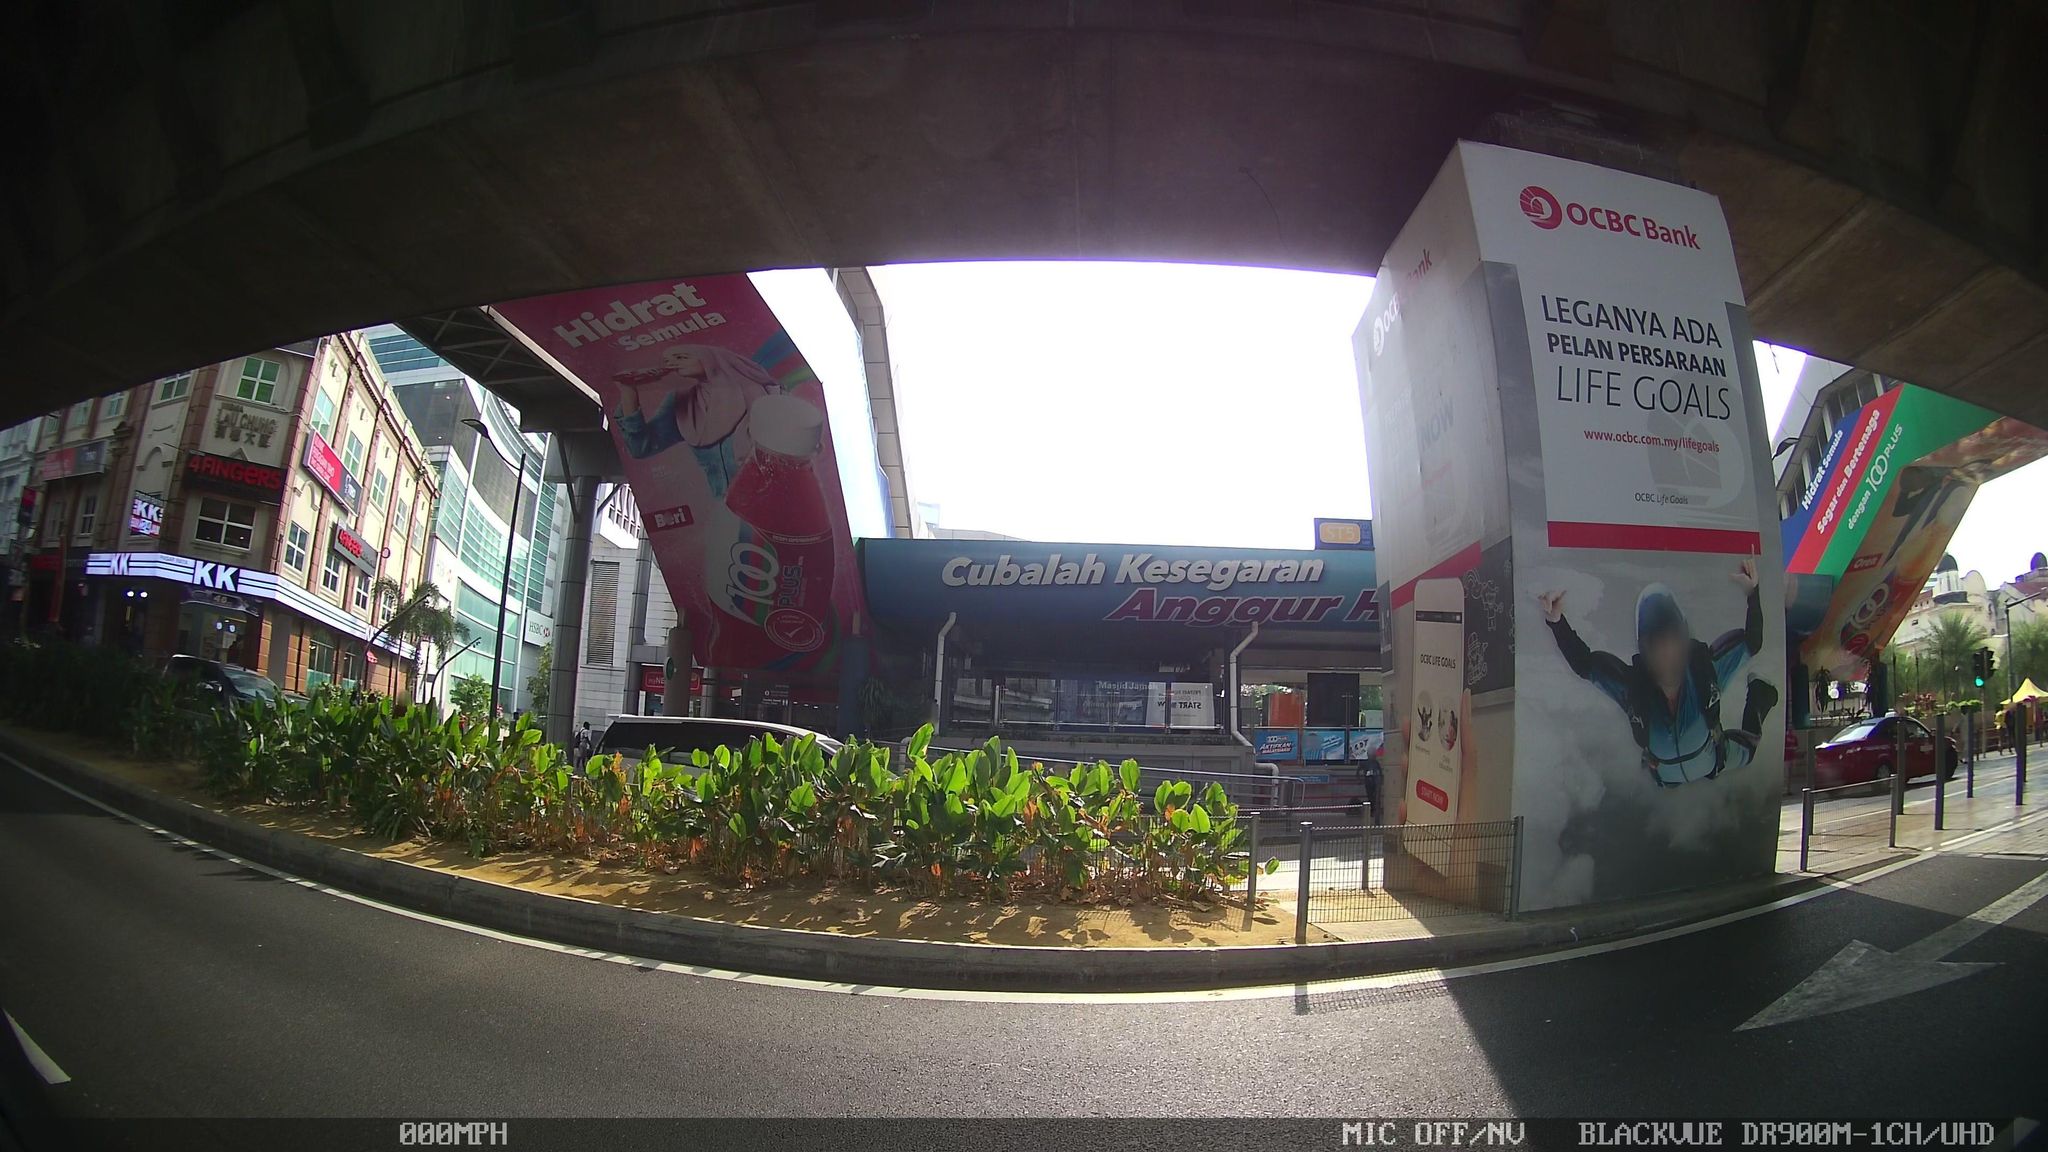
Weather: clear
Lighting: day
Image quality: good
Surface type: driving surface
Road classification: footway, steps, corridor
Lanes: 2
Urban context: urban centre
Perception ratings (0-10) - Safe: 3.54, Lively: 6.19, Beautiful: 6.33, Boring: 1.48, Depressing: 8.64, Wealthy: 6.87